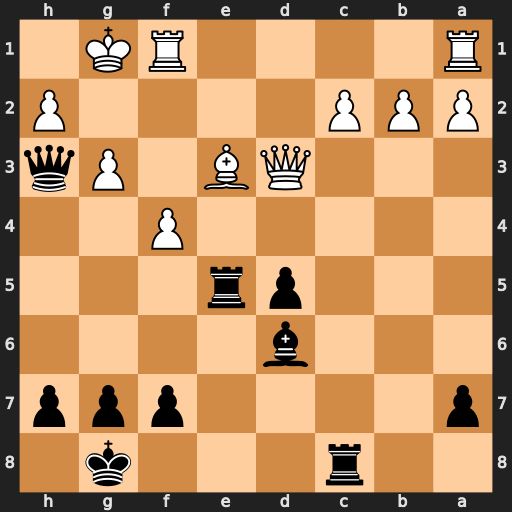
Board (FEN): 2r3k1/p4ppp/3b4/3pr3/5P2/3QB1Pq/PPP4P/R4RK1
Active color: b
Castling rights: -
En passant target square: -
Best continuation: Rxe3 Qxe3 Bc5 Qxc5 Rxc5